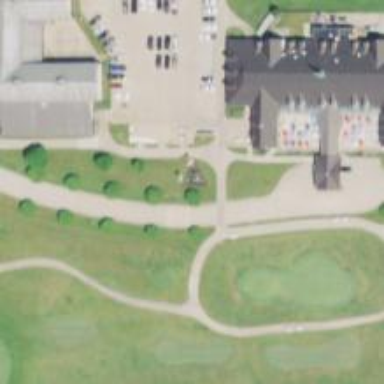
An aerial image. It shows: Path for both roads and golfers.